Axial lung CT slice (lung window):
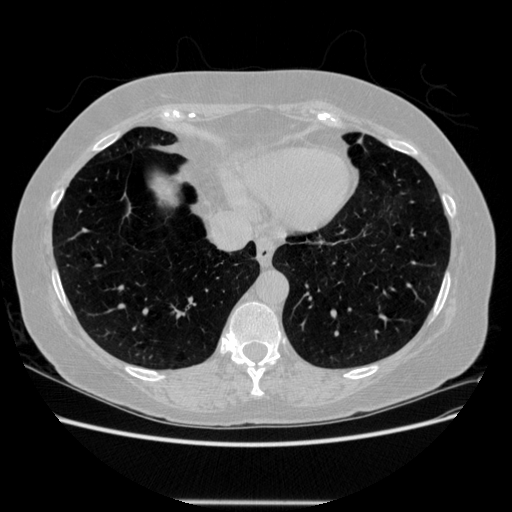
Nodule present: no